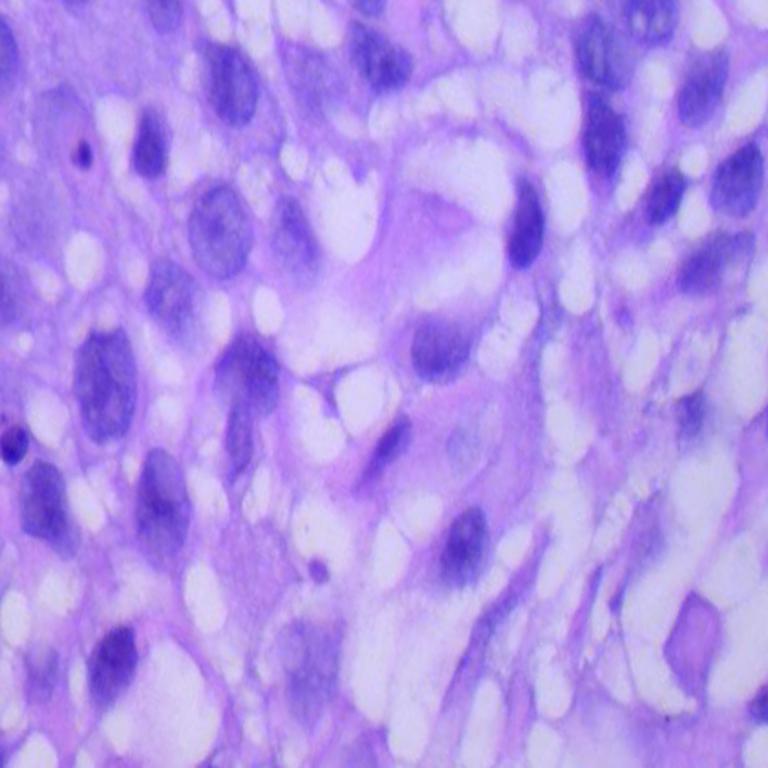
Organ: lung
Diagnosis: squamous carcinomas